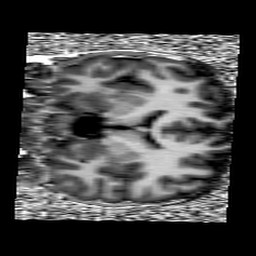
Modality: UNIT1
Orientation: coronal
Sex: male
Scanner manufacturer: siemens
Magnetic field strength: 3 T
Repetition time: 5 s
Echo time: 0.00368 s